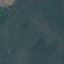
Land use / land cover: Pasture